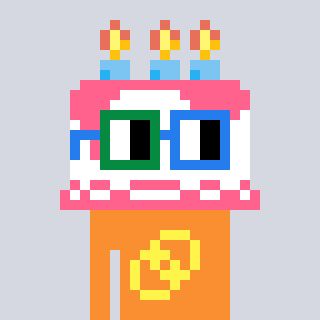
a pixel art character with square green and blue glasses, a cake-shaped head and a orange-colored body on a cool background